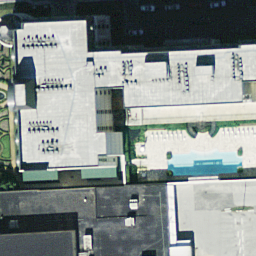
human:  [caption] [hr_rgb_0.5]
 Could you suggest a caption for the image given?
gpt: Buildings and a swimming pool .

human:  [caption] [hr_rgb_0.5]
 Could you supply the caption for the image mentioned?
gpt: There are buildings with white and black roofs .

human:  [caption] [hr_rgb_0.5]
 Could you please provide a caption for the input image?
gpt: Buildings with black and white roofs with a swimming pool in the middle of it .

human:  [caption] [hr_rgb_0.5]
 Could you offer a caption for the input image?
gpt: There are some buildings with a swimming pool in the middle of it .

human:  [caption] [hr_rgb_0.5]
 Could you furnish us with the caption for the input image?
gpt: Buildings and a swimming pool .